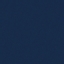
Land use / land cover class: SeaLake